Field crop: maize
Growth stage: 2
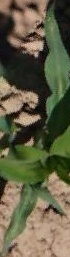
Species: maize